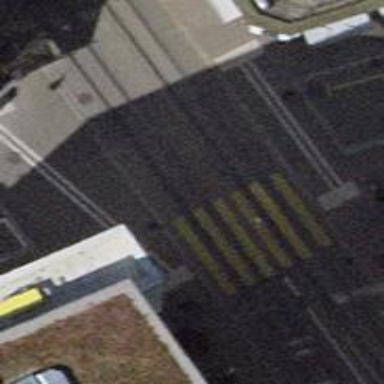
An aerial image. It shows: Tram level crossing on the railway.